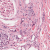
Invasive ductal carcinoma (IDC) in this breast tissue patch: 1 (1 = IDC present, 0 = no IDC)